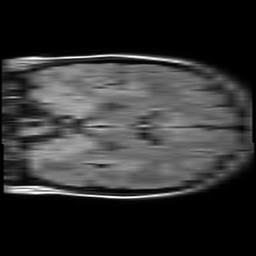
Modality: FLAIR
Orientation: coronal
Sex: female
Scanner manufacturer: philips
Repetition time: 11 s
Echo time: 0.125 s